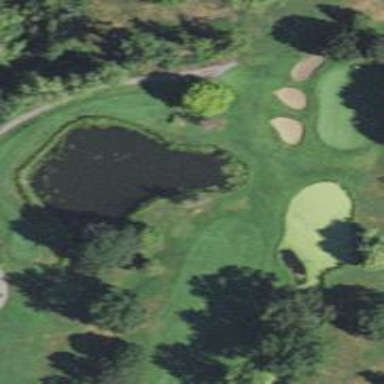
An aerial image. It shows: Grass area designated as golf tee.